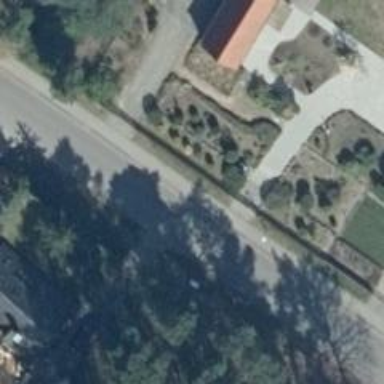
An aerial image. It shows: Smooth asphalt road in residential area.